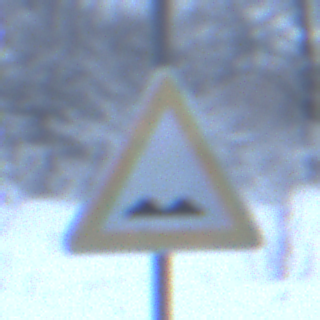
Verkehrszeichen: UnebeneFahrbahn
Umgebung: Outdoor, Nature
Tageszeit: Midday
Wetter: Overcast
Licht: Natural
Jahreszeit: Winter
Kontrast: LowContrast